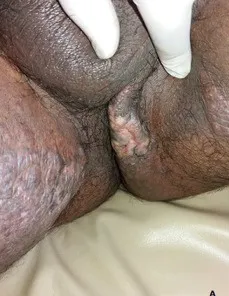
Verrucous plaques with deep fissures on the gluteal region, perineum and inner thighs.
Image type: medical_photograph (other_medical_photograph)